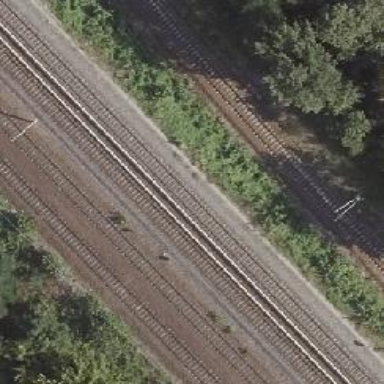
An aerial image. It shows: Railway signal.